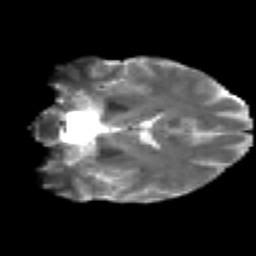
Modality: T2w
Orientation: coronal
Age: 26
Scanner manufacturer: siemens
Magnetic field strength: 3 T
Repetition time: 2.2 s
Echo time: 0.084 s